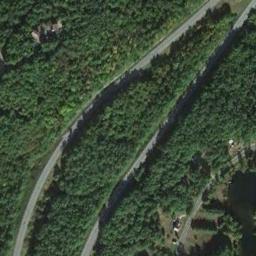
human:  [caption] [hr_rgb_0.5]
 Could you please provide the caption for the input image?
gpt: The freeway goes through the forest .

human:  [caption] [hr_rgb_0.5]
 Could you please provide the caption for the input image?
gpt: Two freeways with small bends go through the forest with many dark green trees .

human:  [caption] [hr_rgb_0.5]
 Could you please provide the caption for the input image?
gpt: Different lanes on the highway have different Numbers of cars .

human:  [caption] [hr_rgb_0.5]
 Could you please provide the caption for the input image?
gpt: There are large green forests in and around the three freeways, And there are several buildings in the forest .

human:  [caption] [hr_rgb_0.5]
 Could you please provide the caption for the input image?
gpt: There are many green trees beside the freeway .